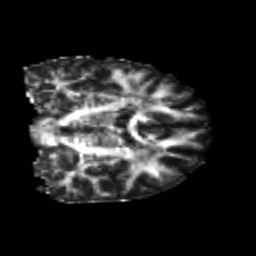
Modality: FA
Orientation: coronal
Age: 24
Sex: male
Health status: healthy
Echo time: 0.074 s